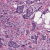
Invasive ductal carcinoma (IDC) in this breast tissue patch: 1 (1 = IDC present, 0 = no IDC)